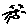
Label: cat